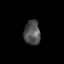
Tissue: skin
Cell type: Endothelial cells
Senescence score: 0.1945
Nuclear area (px): 395
Mean DAPI intensity: 79.995